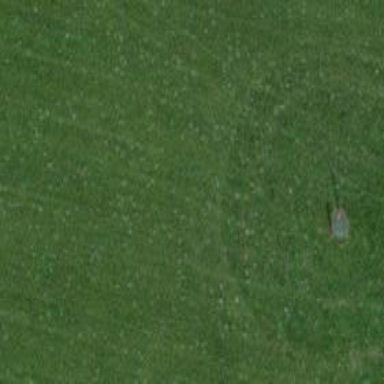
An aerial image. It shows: Golf fairway surrounded by grass.